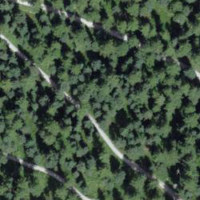
EUNIS habitat code: 43
Species observed at this site:
Vaccinium myrtillus
Sitta europaea